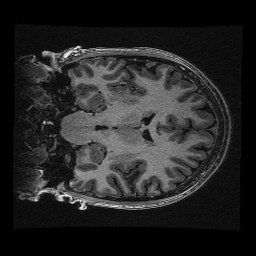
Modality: T1w
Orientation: coronal
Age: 26
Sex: female
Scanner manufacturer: ge
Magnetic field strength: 3 T
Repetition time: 0.008848 s
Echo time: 0.003544 s